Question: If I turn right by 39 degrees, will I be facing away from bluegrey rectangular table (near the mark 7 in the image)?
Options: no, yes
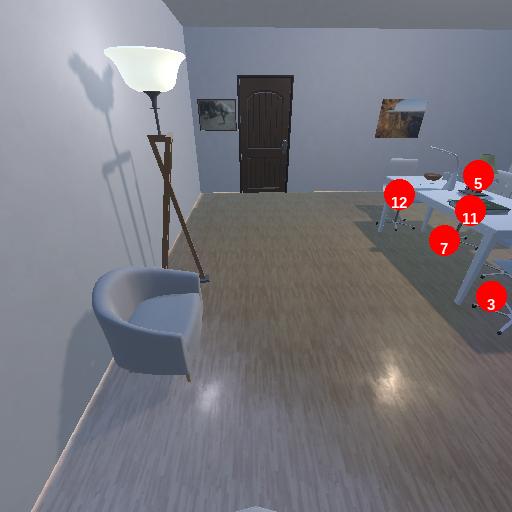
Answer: no